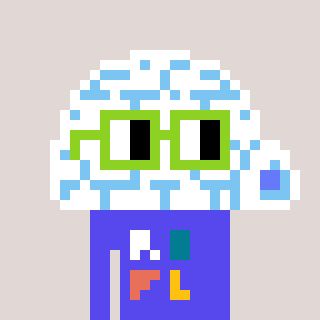
a pixel art character with square light green glasses, a igloo-shaped head and a computerblue-colored body on a warm background